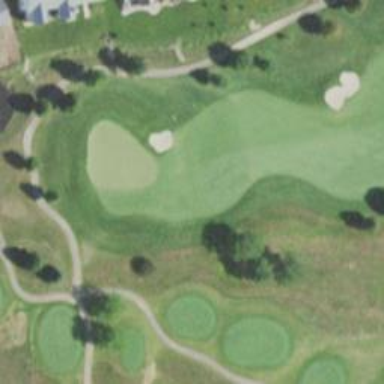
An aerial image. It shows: Golf hole.